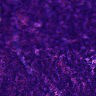
Metastatic tissue present: no